Question: I need to draw text in the center of a box. The text must be drawn horizontally aligned with one char on each line.
I have attached an example with the string, "class".

I can draw the single char but I hope there is a faster way to do it.
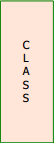
Answer: '''
procedure DrawVert(Canvas: TCanvas; Box: TRect; const Text: string);
var
i: Integer;
s: string;
R: TRect;
begin
s := '';
for i := 1 to Length(Text) do
s := s + Text[i] + ' ';
R := Rect(0, 0, 1, 0);
Canvas.TextRect(R, s, [tfCalcRect, tfNoClip, tfWordBreak]);
Box.Left := Box.Left + (Box.Right - Box.Left - R.Right) div 2;
Box.Top := Box.Top + (Box.Bottom - Box.Top - R.Bottom) div 2;
Box.Right := Box.Left + R.Right;
Box.Bottom := Box.Top + R.Bottom;
Canvas.TextRect(Box, s, [tfWordBreak]);
end;
'''
For testing, let PaintBox1 is the box we're painting on
'''
procedure TForm1.Button1Click(Sender: TObject);
begin
DrawVert(PaintBox1.Canvas, PaintBox1.Canvas.ClipRect, 'CLASS TEST');
end;
'''